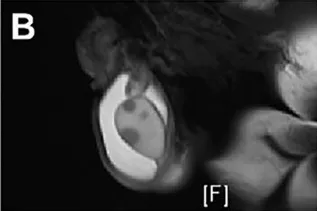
Imaging of a patient with systemic manifestation of ALK-positive Histiocytosis. (B) Magnetic resonance imaging (T2-weighted imaging) illustrates numerous small nodular lesions within both testes, revealing fatty suppression on T2WI and measuring approximately 0.8cm in diameter.
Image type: radiology (mri)